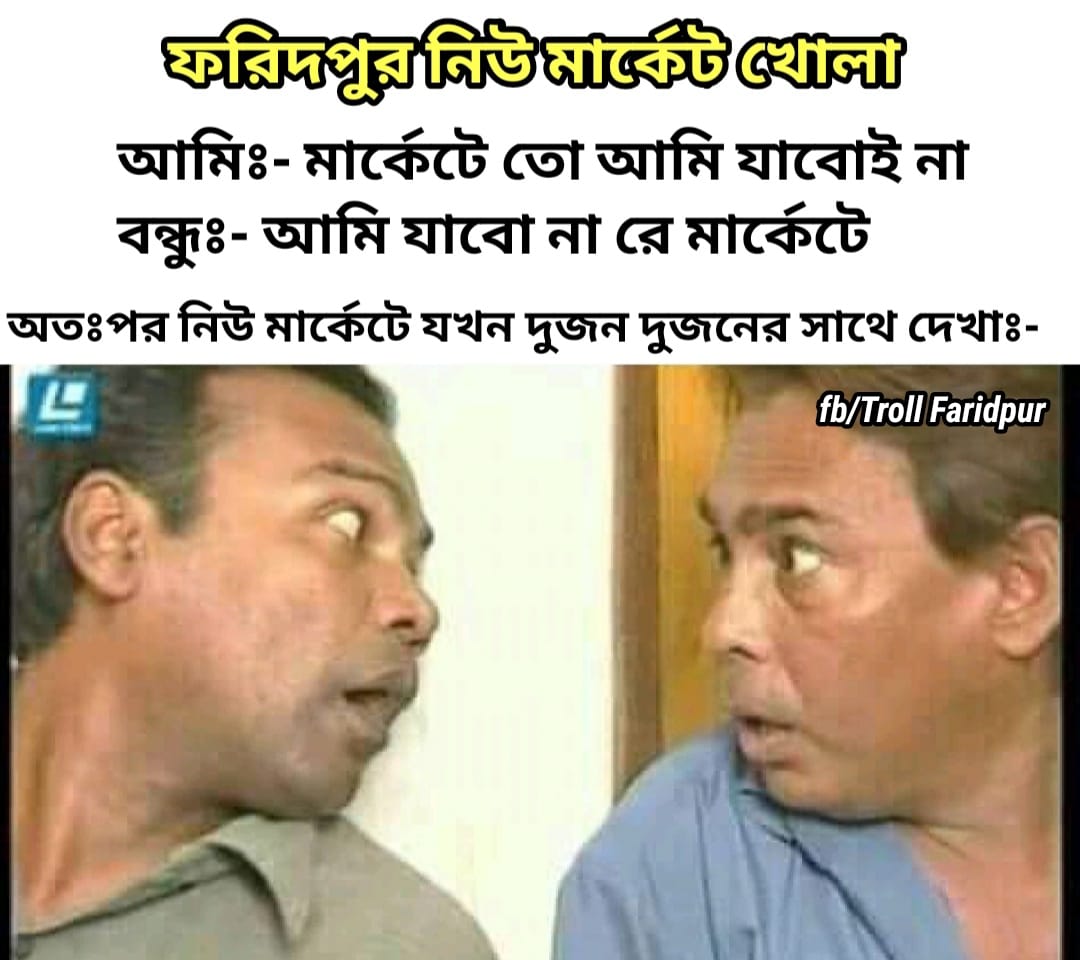
Caption:  ফরিদপুর নিউ মার্কেট খোলা    আমিঃ - মার্কেটে তো আমি যাবোই না    বন্ধুঃ- আমি যাবো না রে মার্কেটে    অতঃপর নিউ মার্কেটে যখন দুজন দুজনের সাথে দেখাঃ-
Label: non-hate